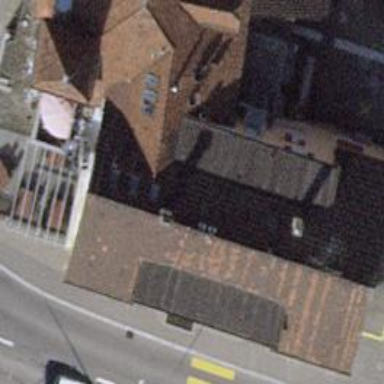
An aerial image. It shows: Restaurant.